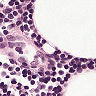
Metastatic tissue present: no